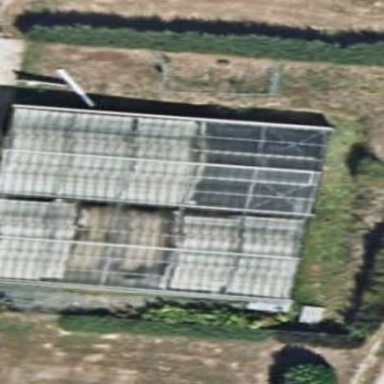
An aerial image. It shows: Greenhouse.